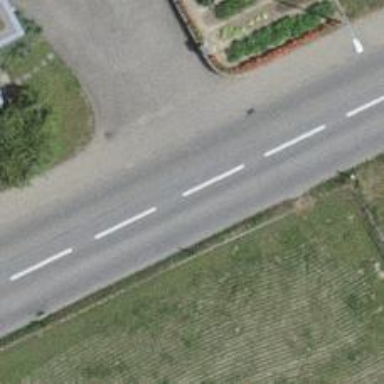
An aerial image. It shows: Secondary road.